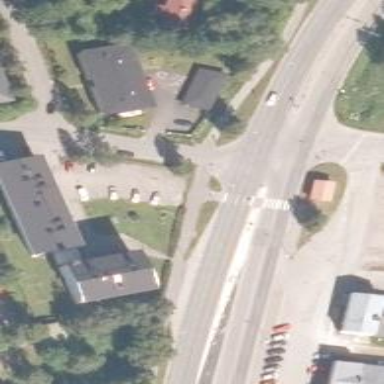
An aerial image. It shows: Footway with zebra crossing.